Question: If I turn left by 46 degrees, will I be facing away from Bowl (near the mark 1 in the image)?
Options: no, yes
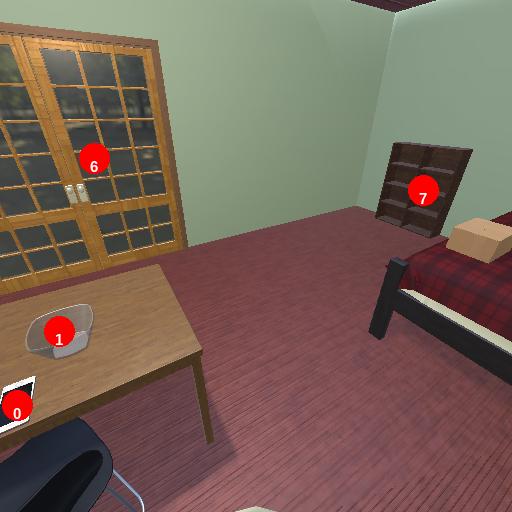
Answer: no